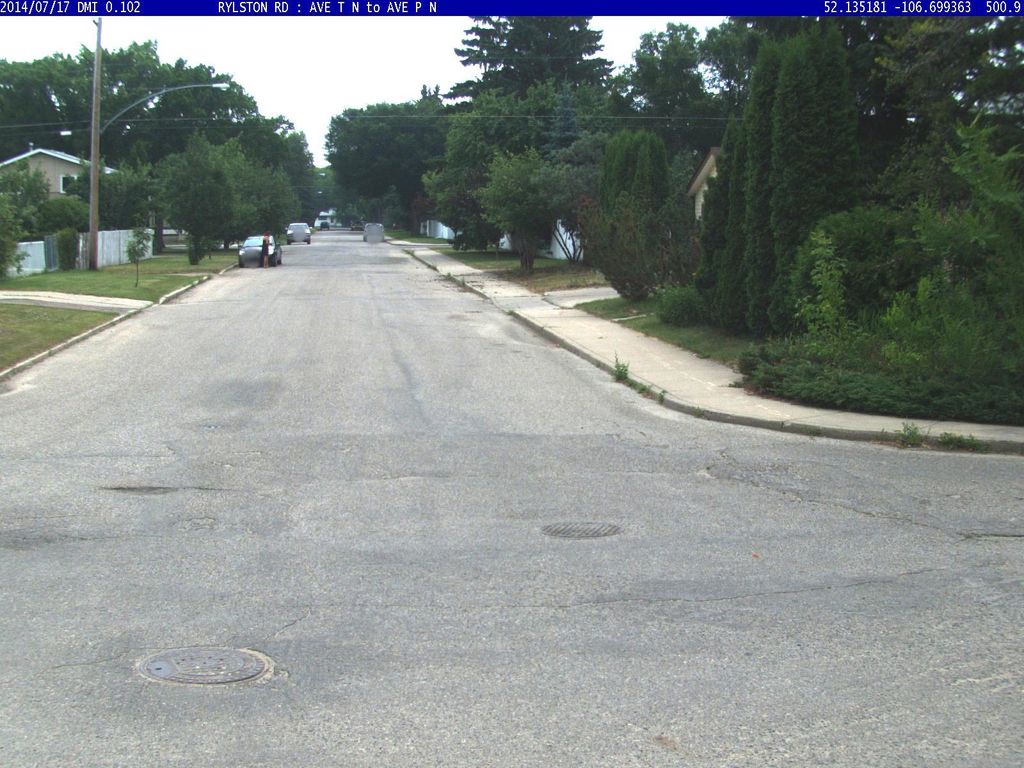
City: saskatoon